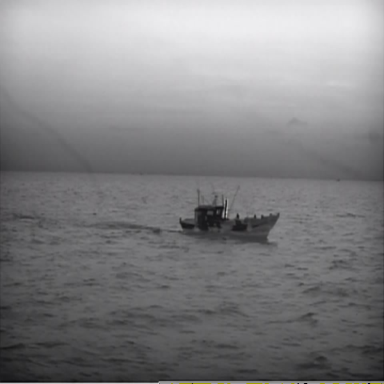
There is a bulk_carrier in the infrared image.